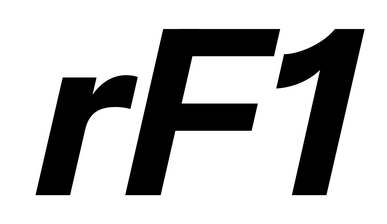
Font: InstrumentSans-Italic_Bold_Italic